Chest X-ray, AP view. Patient: 61 years old, sex F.
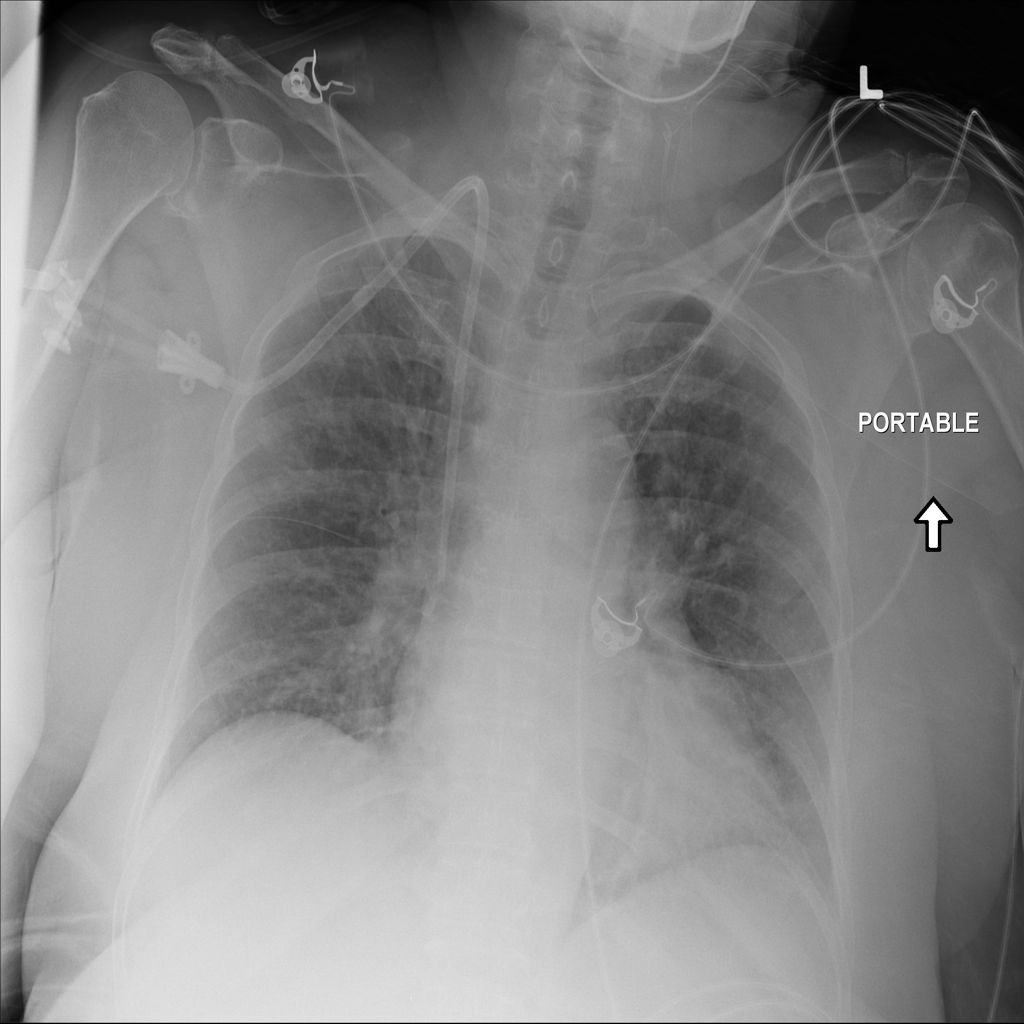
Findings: No Finding